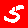
Digit: 5